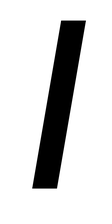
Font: Roboto-Italic_Condensed_Medium_Italic